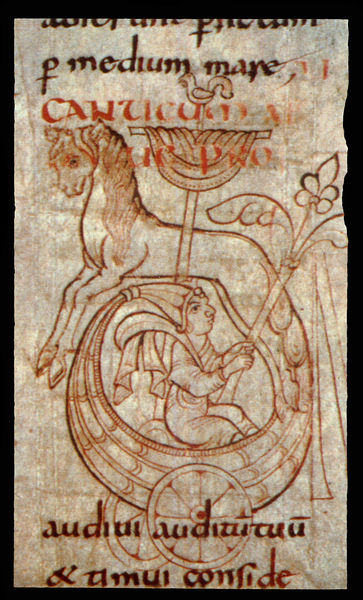
Titel: Psalter von Corbie/Initiale
Institution: Amiens, Bibliothèque Municipale
Schlagwörter: baum, blätter, hand, mann, vogel, sitzen, blume, frau, hut, nase, schwarz, rot, alt, bibel, halten, auge, kind, blatt, pflanze, boot, pferd, räder, huf, hufe, mähne, schweif, bein, schrift, ziehen, sepia, rad, wagen, wagenrad, detail, jaune, dünn, buch, druck, lilie, fahren, wappen, sage, mittelalter, rouge, femme, fahrer, cheval, dragon, legende, latein, latin, wörter, medieval, rome, armée, mänchen, romain, image, zeihen, méditerranée, zwei räder, kabbale